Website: bh-photo
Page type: gifting
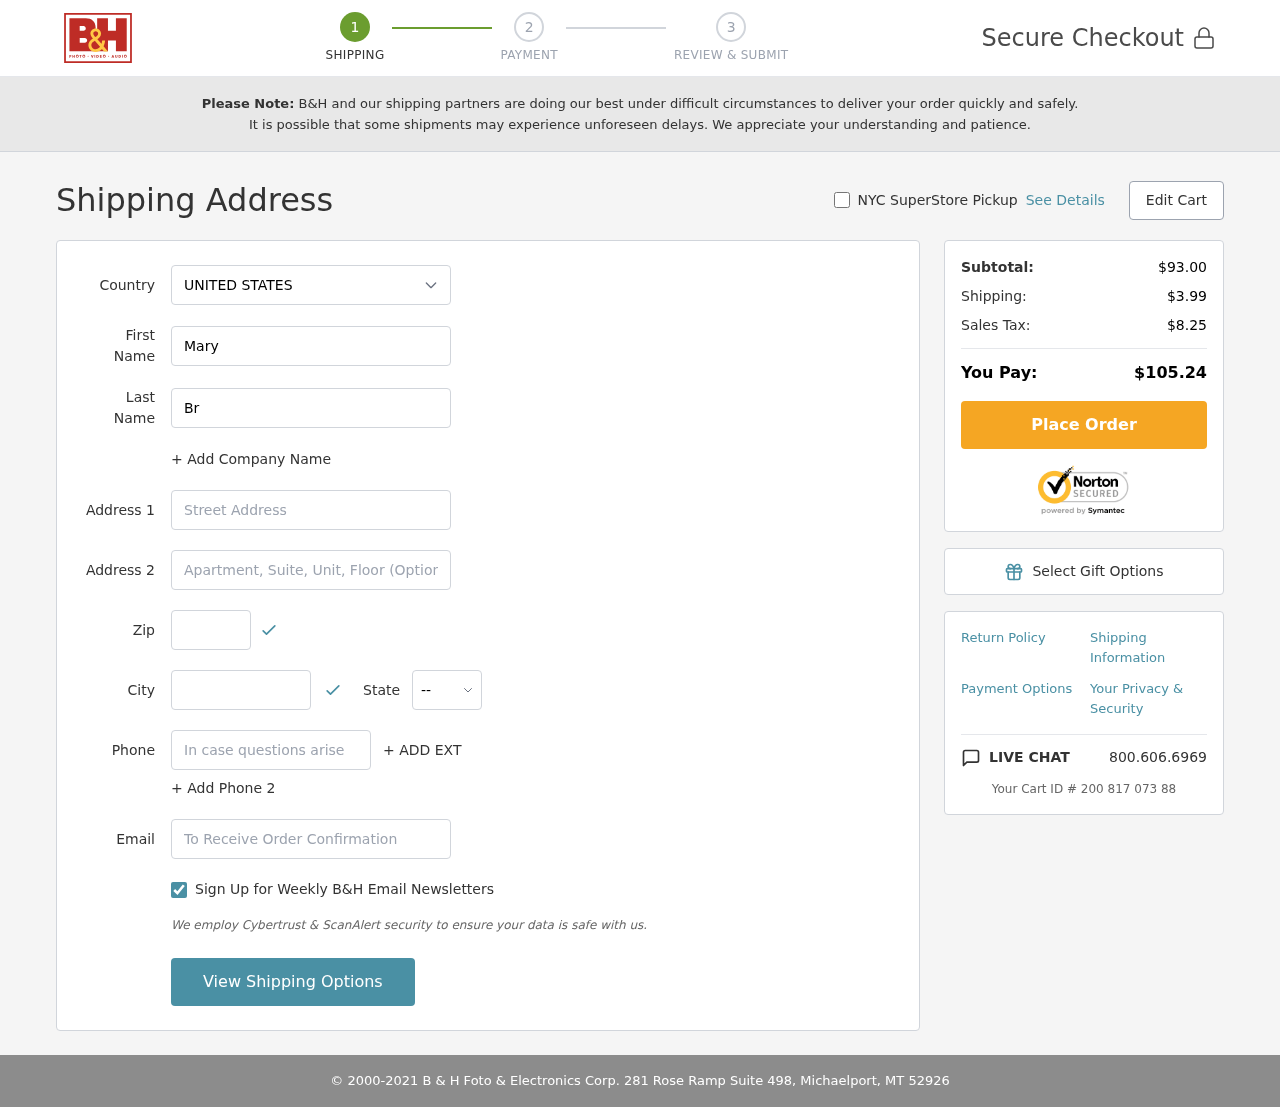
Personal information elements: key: PII_CITY
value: Michaelport
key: PII_COUNTRY
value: United States
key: PII_EMAIL
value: mary.bryant@yahoo.com
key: PII_FIRSTNAME
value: Mary
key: PII_LASTNAME
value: Bryant
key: PII_PHONE
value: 2049894984
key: PII_POSTCODE
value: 52926
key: PII_STATE_ABBR
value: MT
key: PII_STREET
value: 281 Rose Ramp Suite 498
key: PII_STREET2
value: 65723 Jennifer Track Suite 041
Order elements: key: ORDER_SUBTOTAL
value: $93.00
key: ORDER_SHIPPING_COST
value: $3.99
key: ORDER_TAX
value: $8.25
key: ORDER_TOTAL
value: $105.24
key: ORDER_ID
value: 200 817 073 88